Question: I'm trying to make a Google Map that only shows the Netherlands. But when I use zoom level 6 it shows Belgium and Germany as well and when I use zoom level 7 it zooms too far in that it doesn't show the complete country.
How can I make The Netherlands show only, and not germany and belgium (or at least a very tiny part of them).
Currently it looks something like this:

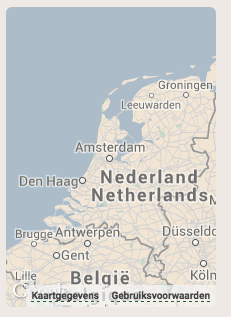
Answer: 1. go to http://www.gadm.org/download, download the adm0 file for the Netherlands
2. Combine that polygon (as the inner ring(s)) with a polygon that covers the whole earth
3. use the winding reversal tool to reverse any inner polygons that don't wind opposite the outer ring.
4. zip up the resulting kml, rename to kmz. Display on the map using geoxml3
Code:
'''
function initialize() {
var map = new google.maps.Map(
document.getElementById("map_canvas"), {
center: new google.maps.LatLng(85.4419, -<PHONE>),
zoom: 13,
mapTypeId: google.maps.MapTypeId.ROADMAP
});
var geocoder = new google.maps.Geocoder();
var geoXml = new geoXML3.parser({
map: map,
zoom: false,
});
geoXml.parse("http://www.geocodezip.com/geoxml3_test/kmz/nld_adm0_inverted.kmz");
google.maps.event.addListener(geoXml,'parsed', function() {
geocoder.geocode( { 'address': "Netherlands"}, function(results, status) {
if (status == google.maps.GeocoderStatus.OK) {
map.fitBounds(results[0].geometry.viewport);
} else {
alert("Geocode was not successful for the following reason: " + status);
}
});
})
}
google.maps.event.addDomListener(window, "load", initialize);
'''
<URL>

To restrict it to be always displayed on the map see <URL>
<URL>